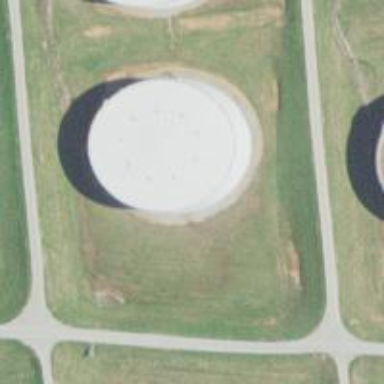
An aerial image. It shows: Storage tank which is man-made.